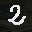
Label: 2